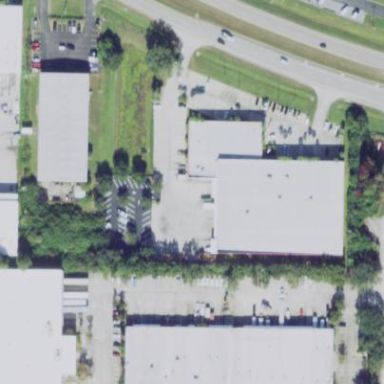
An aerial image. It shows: Warehouse building.